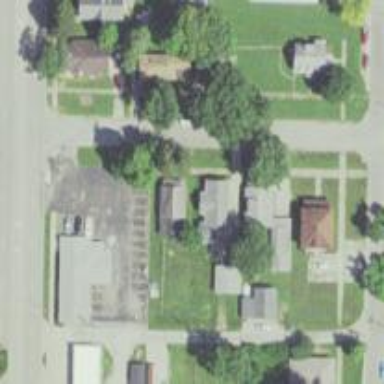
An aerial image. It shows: Alley classified as service road.